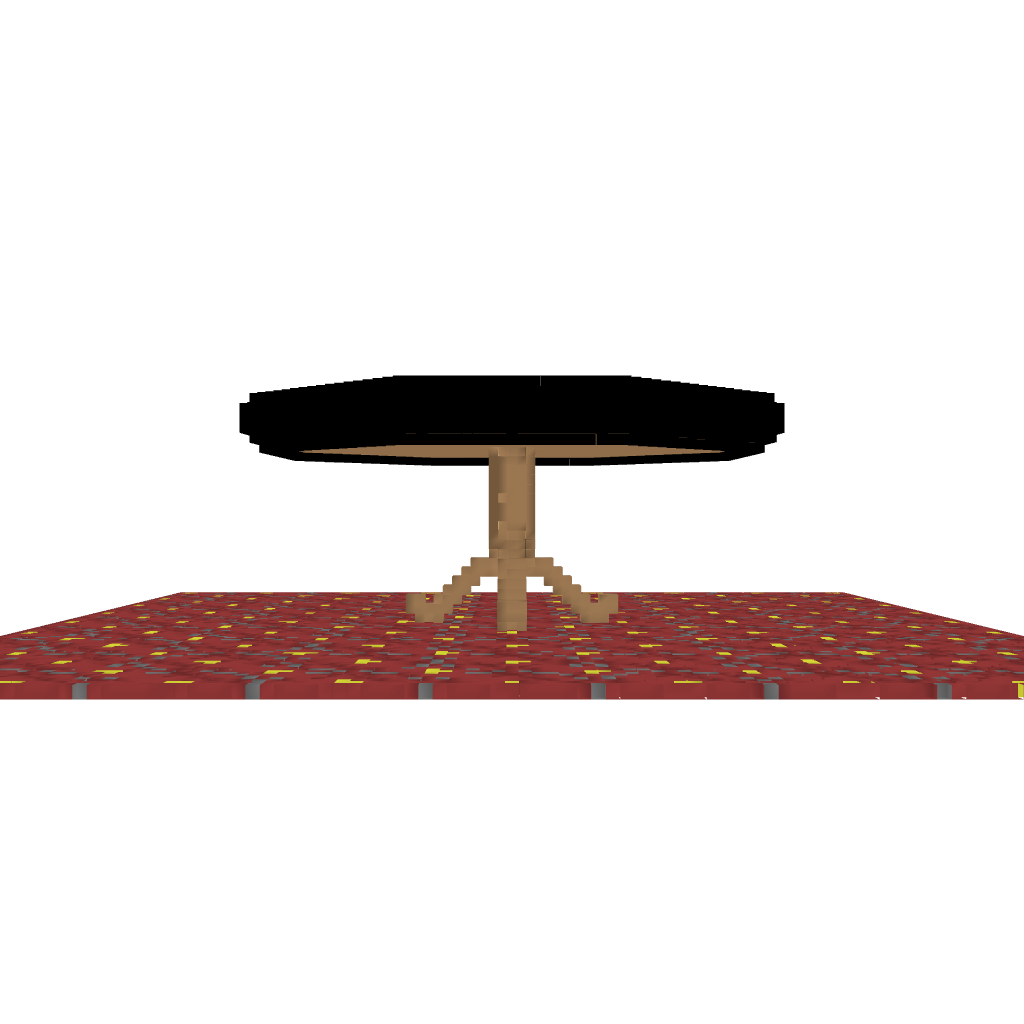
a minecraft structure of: Poker Table bad low quality